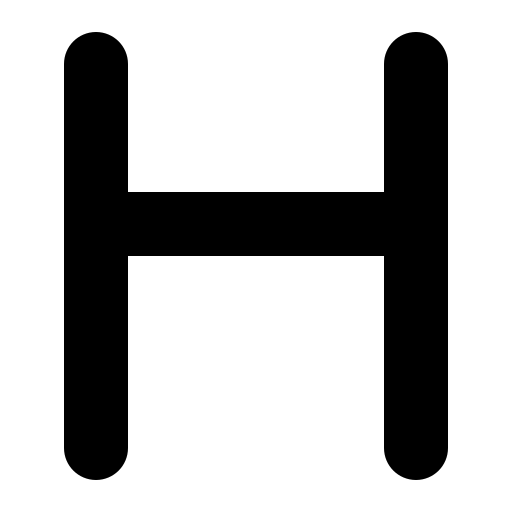
Tags: icon, FontAwesome, fa-icon, solid, h